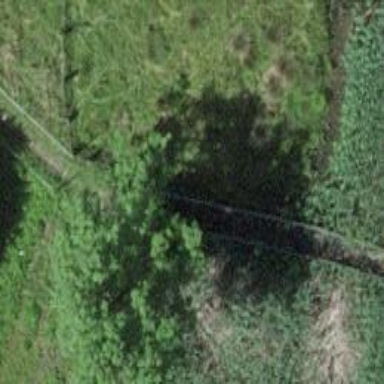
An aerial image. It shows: Path on bridge.